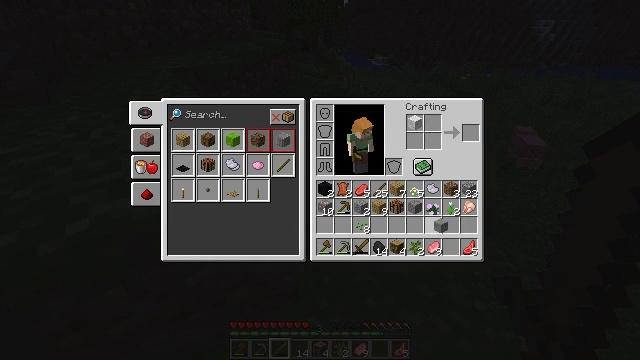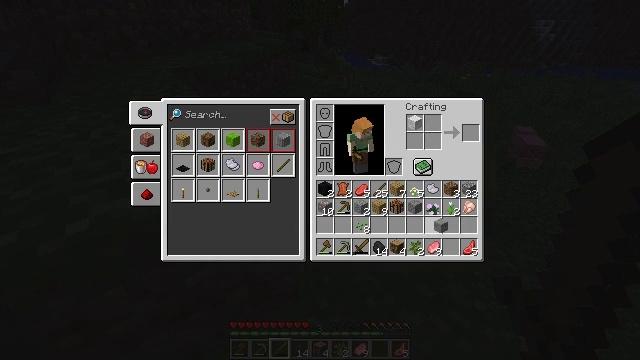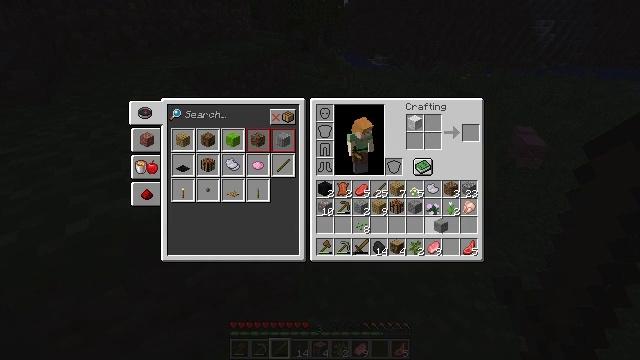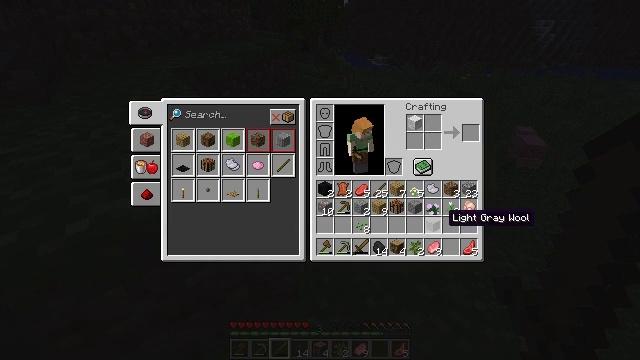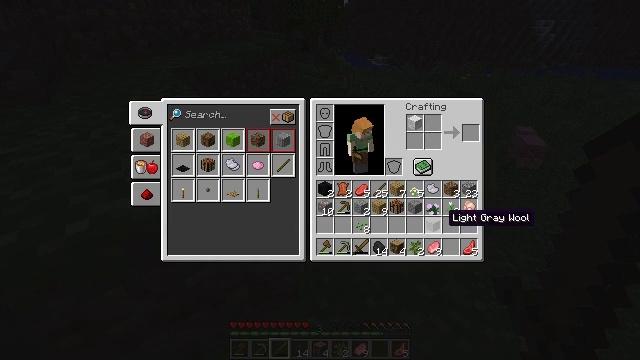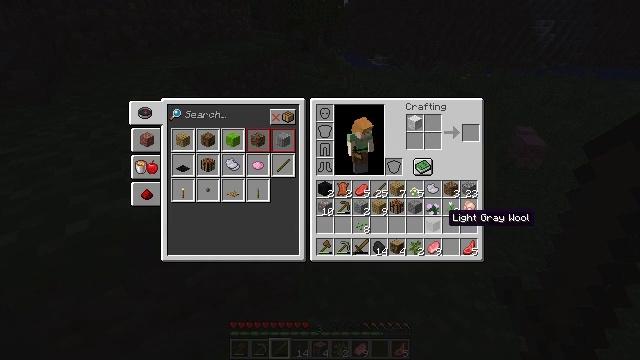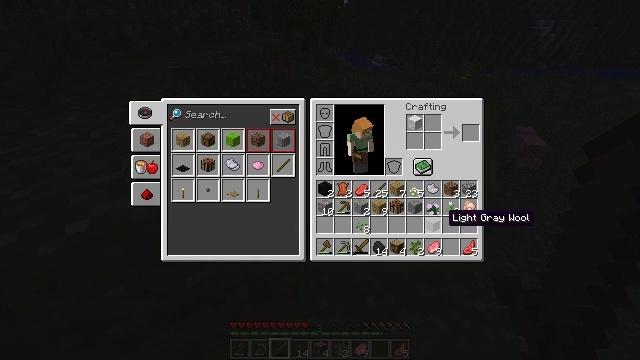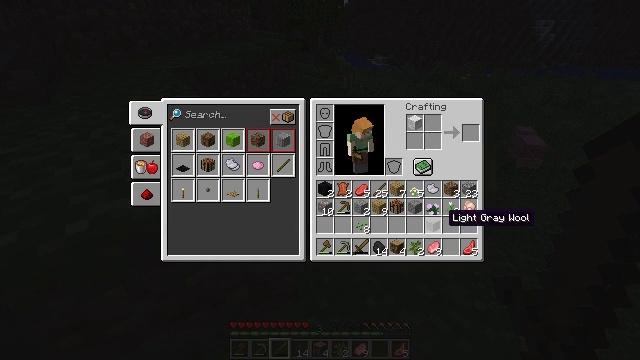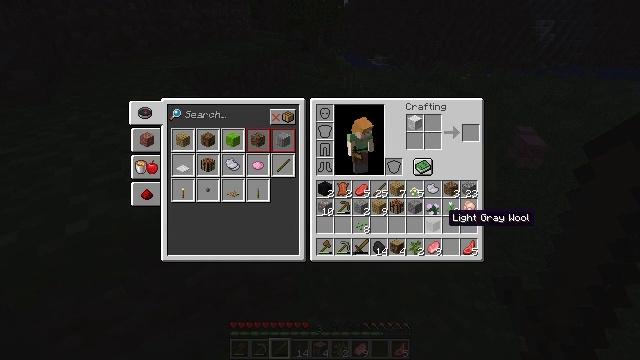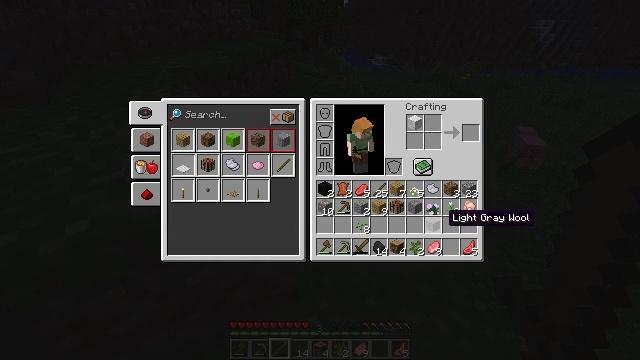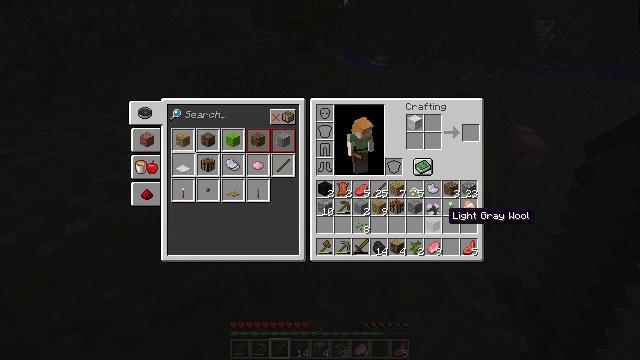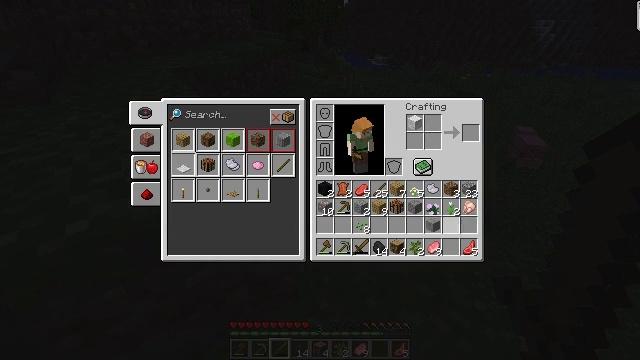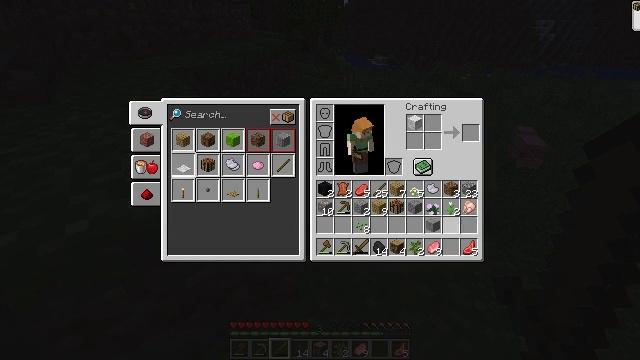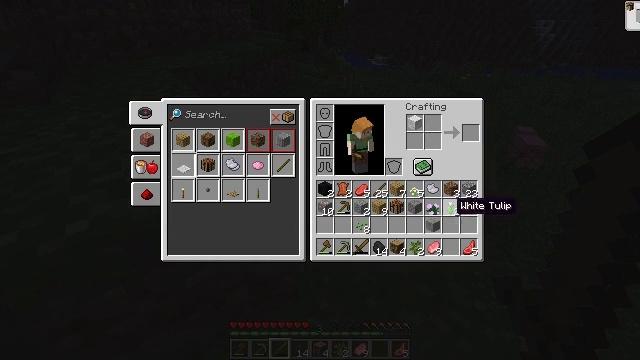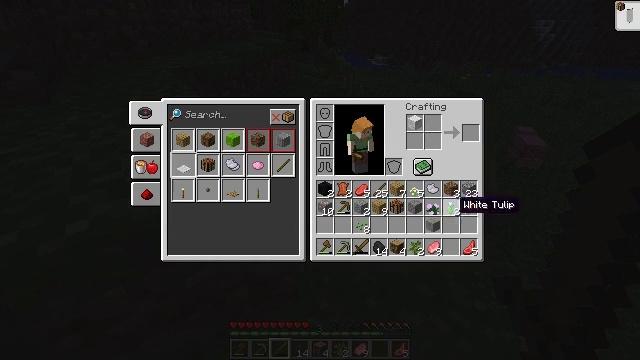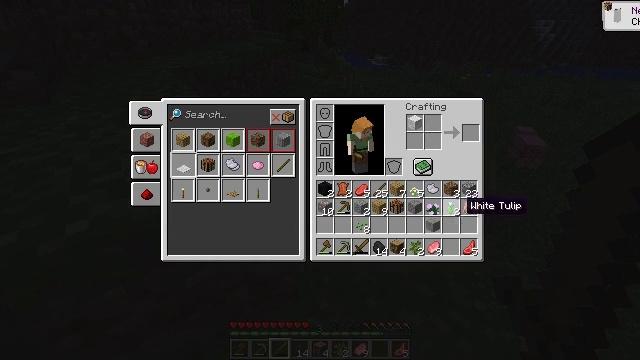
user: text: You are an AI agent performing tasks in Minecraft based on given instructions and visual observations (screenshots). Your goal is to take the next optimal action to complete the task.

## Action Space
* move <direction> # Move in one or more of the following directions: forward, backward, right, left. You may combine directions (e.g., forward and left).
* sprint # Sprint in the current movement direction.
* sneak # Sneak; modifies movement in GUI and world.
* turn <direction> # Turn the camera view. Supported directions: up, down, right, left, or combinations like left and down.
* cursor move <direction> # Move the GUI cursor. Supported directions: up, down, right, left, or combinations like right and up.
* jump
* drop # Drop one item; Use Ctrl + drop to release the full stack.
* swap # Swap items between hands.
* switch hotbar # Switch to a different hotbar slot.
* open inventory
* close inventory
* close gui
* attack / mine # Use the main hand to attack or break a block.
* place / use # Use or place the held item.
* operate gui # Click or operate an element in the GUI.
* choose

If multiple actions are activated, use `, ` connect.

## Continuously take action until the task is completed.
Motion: motion action
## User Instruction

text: Create light gray wool from crafting.
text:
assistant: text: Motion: operate gui
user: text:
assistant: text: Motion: operate gui
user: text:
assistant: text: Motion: no_op
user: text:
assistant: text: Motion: no_op
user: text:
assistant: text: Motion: no_op
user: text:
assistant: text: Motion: no_op
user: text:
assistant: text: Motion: no_op
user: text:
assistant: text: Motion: no_op
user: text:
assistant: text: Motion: no_op
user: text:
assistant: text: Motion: no_op
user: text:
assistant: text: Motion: no_op
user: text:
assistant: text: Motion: no_op
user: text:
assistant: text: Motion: no_op
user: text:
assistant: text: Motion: no_op
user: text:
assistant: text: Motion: no_op
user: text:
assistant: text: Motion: no_op
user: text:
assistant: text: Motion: no_op
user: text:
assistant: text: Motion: no_op
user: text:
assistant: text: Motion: no_op
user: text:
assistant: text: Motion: no_op
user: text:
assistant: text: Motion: no_op
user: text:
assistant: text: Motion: no_op
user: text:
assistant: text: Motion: no_op
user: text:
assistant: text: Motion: no_op
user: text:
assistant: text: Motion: operate gui
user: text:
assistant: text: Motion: operate gui
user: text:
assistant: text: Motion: no_op
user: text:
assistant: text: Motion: no_op
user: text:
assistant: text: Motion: no_op
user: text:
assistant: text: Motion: no_op